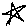
Label: star